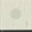
Piece: xx